Question: I am getting an error Cannot resolve method , on Android Studio. I think i have imported the correct Classes.

'''
import android.net.Uri;
import android.os.AsyncTask;
import android.util.Log;
import org.json.JSONArray;
import org.json.JSONException;
import org.json.JSONObject;
import java.io.BufferedReader;
import java.io.IOException;
import java.io.InputStream;
import java.io.InputStreamReader;
import java.net.HttpURLConnection;
import java.net.URL;
import java.sql.Time;
import java.text.SimpleDateFormat;
'''
---
'''
Time dayTime = new Time();
dayTime.setToNow();
int julianStartDay = Time.getJulianDay(System.currentTimeMillis(), dayTime.gmtoff);
'''
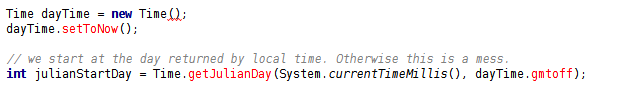
Answer: There is no 'setToNow()' in 'java.sql.Time' you need to use 'android.text.format.Time'.
But be careful because it is deprecated
> <URL>This class was deprecated in API level 22.
Use GregorianCalendar instead.